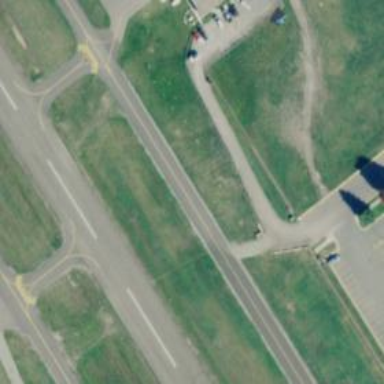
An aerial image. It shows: Taxiway at the airport with asphalt surface.